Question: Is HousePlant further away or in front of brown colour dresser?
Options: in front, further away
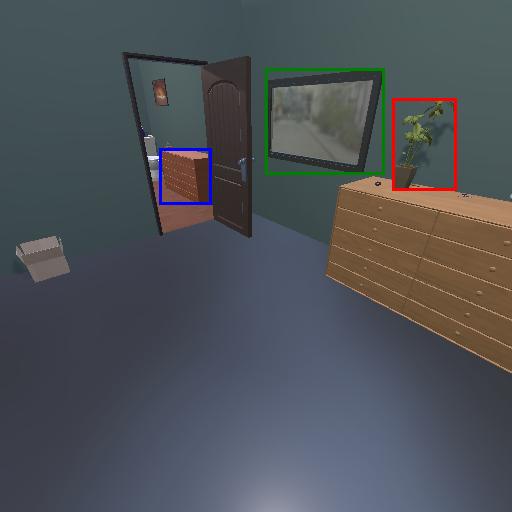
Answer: in front